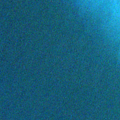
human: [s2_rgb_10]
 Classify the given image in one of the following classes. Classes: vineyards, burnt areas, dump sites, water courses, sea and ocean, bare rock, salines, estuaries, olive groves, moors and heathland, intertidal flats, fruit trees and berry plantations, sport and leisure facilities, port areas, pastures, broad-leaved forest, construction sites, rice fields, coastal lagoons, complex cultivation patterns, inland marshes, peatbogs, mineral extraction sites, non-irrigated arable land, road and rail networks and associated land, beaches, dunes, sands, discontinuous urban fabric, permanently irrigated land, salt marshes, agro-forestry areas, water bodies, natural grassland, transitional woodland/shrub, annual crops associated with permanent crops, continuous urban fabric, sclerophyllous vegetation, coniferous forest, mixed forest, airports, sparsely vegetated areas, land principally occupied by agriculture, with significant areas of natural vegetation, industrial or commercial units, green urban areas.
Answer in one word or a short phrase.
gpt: sea and ocean